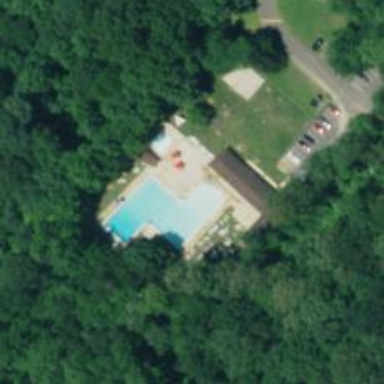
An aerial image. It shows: Swimming pool area designated for leisure and sports activities.